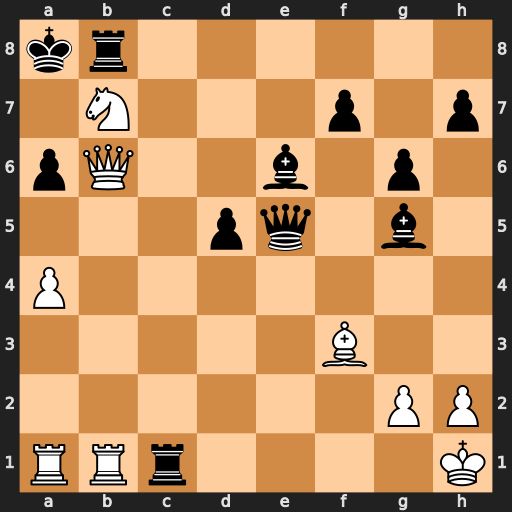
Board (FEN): kr6/1N3p1p/pQ2b1p1/3pq1b1/P7/5B2/6PP/RRr4K
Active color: w
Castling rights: -
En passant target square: -
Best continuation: Rxc1 Rxb7 Qxa6+